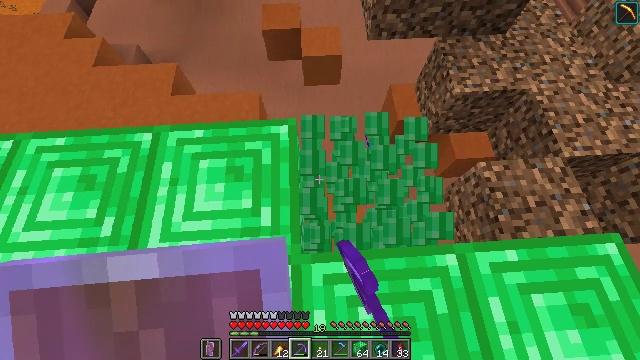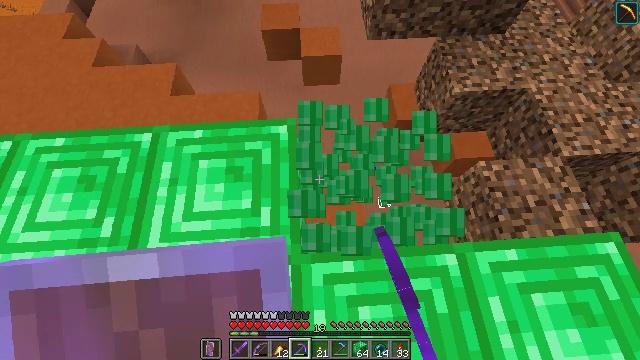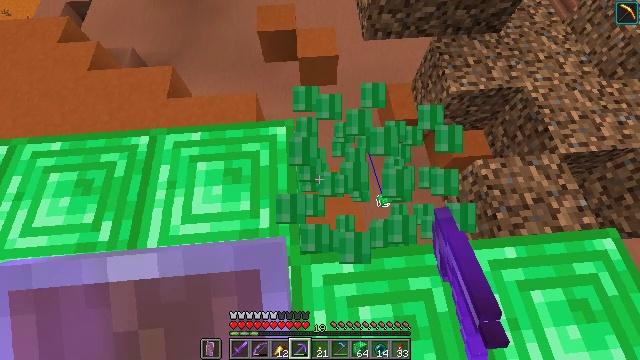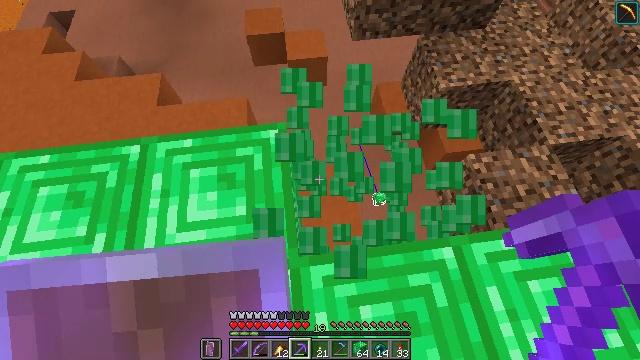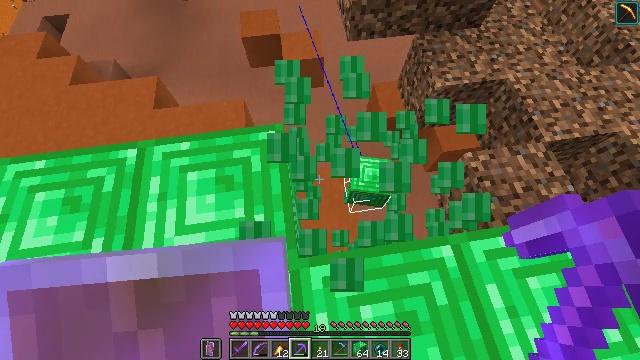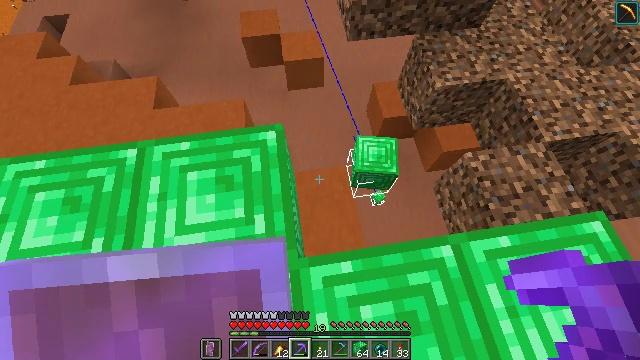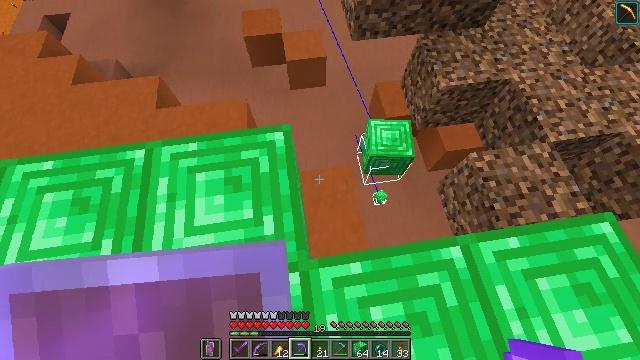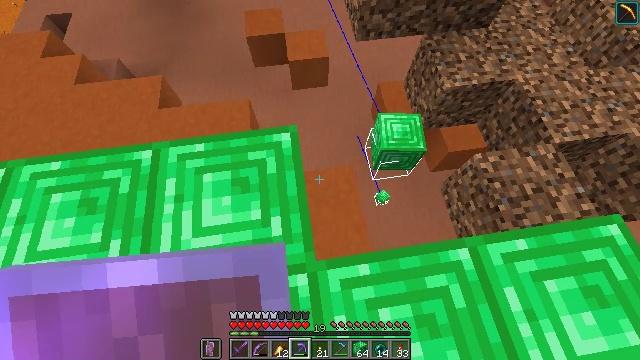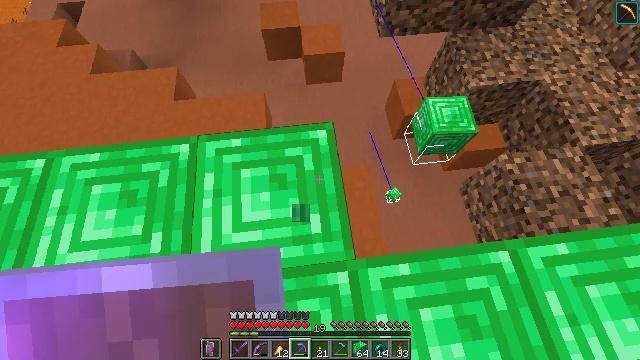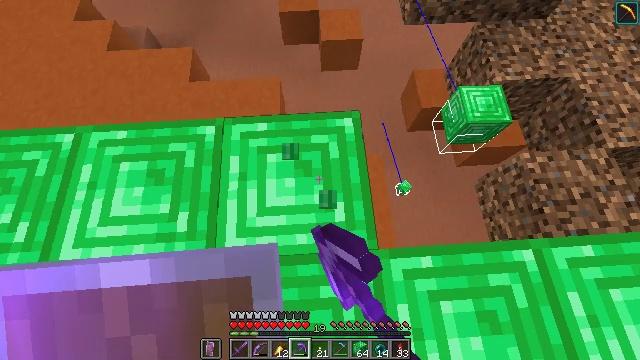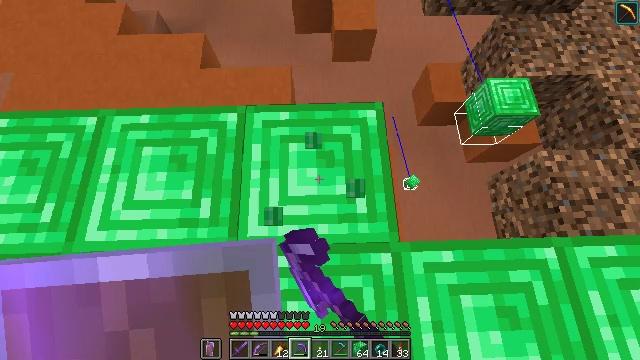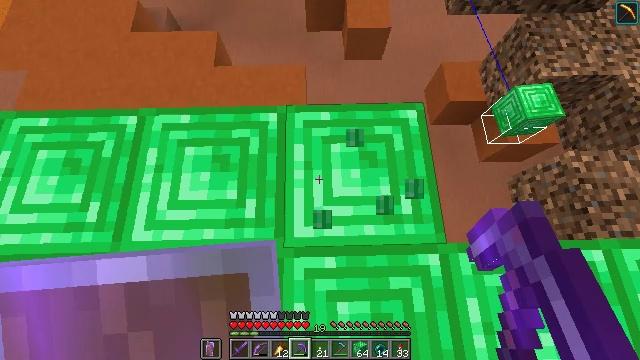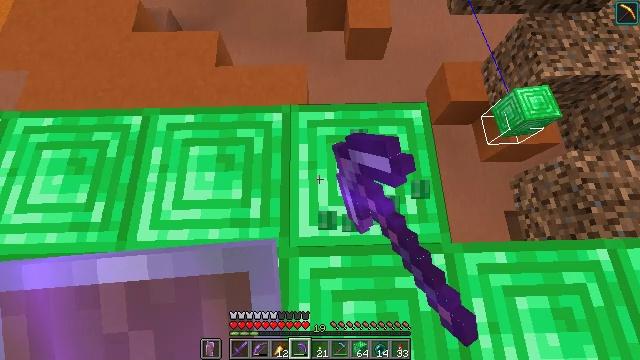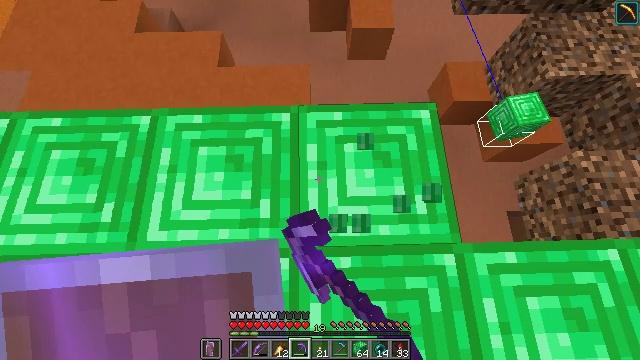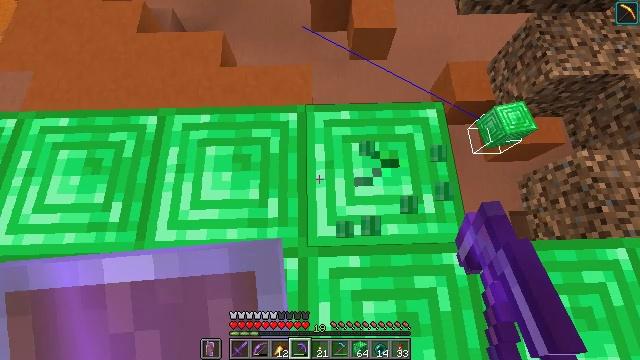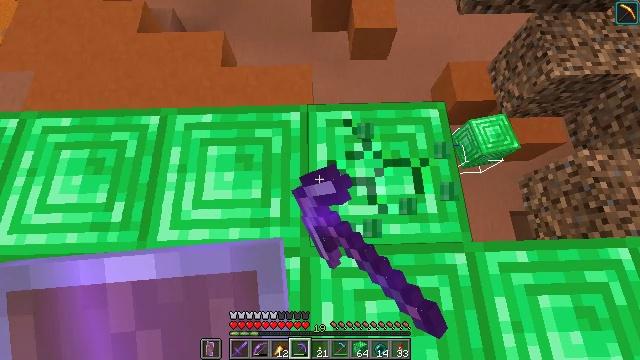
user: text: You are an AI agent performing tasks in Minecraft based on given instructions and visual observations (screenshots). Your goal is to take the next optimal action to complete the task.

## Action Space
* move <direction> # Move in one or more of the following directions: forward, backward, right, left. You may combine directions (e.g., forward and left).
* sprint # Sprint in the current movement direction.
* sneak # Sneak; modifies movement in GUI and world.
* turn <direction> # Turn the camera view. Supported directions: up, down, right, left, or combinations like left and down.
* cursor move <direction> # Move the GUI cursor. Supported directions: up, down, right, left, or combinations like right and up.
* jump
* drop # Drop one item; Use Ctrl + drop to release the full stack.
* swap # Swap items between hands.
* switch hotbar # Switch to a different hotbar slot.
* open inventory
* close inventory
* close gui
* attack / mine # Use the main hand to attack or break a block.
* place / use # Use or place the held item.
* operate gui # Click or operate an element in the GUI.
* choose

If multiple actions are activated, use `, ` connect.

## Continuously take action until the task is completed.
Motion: motion action
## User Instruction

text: Gather the emerald block from a structure.
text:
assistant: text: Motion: attack / mine
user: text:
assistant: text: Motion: attack / mine
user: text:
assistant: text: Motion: turn right, attack / mine
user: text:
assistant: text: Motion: turn right, attack / mine
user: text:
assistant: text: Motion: attack / mine
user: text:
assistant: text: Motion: move left, attack / mine
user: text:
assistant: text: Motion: move left, attack / mine
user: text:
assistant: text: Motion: move left, turn left and down, attack / mine
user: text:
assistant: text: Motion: move left, turn left and down, attack / mine
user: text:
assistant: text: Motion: move left, turn left and down, attack / mine
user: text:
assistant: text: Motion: attack / mine
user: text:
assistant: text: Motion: attack / mine
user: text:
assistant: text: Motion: attack / mine
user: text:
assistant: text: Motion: attack / mine
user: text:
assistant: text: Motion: attack / mine
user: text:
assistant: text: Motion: attack / mine
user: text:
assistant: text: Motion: attack / mine
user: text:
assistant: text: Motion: attack / mine
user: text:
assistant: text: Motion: attack / mine
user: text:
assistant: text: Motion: attack / mine
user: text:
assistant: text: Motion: attack / mine
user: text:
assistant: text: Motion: attack / mine
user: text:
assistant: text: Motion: attack / mine
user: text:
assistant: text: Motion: move left, attack / mine
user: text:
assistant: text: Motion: move left, attack / mine
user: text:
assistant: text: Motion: move left, attack / mine
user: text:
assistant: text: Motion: move left, attack / mine
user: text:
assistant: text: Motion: attack / mine
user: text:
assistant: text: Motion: attack / mine
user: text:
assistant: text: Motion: attack / mine